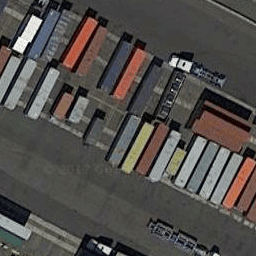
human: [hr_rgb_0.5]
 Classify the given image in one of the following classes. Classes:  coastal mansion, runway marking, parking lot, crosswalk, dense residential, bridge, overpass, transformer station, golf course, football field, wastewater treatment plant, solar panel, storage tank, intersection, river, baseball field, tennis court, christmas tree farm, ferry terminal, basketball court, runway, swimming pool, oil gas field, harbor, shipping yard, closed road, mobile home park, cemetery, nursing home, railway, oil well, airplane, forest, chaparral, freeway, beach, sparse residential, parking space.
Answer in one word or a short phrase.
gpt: shipping yard